Field crop: tomato
Growth stage: 2
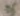
Species: solanum